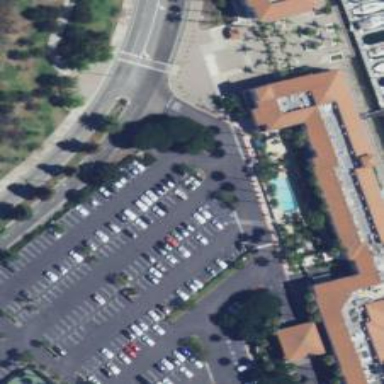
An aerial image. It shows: Hotel building.